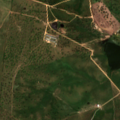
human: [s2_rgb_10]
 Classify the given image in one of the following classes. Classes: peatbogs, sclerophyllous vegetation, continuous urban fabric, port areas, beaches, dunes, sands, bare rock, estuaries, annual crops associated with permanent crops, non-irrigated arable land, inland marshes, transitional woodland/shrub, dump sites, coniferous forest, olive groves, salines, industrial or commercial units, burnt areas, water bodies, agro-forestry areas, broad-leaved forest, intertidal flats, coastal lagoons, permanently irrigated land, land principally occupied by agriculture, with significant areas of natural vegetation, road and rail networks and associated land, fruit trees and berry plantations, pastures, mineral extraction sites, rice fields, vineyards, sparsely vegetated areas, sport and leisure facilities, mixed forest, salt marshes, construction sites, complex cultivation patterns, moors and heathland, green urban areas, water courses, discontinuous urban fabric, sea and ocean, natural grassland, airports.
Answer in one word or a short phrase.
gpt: continuous urban fabric